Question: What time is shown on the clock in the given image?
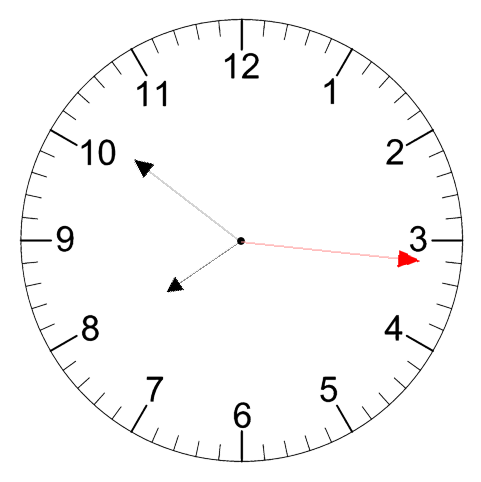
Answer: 07:51:16